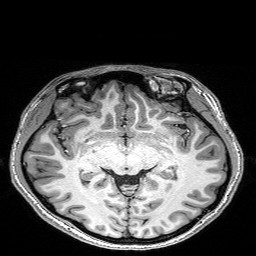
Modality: T1w
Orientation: coronal